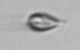
Label: Cryptophyta